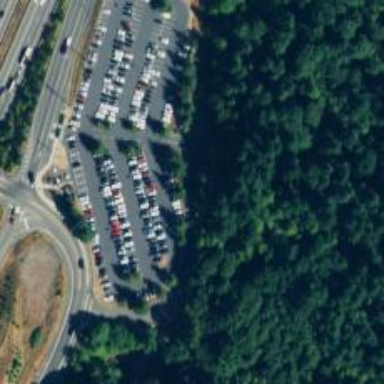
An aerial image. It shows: Parking area with asphalt surface. It is designated for park and ride for buses.